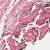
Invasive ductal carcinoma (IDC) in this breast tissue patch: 0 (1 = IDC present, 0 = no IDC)